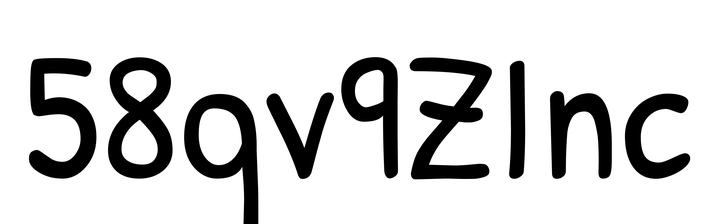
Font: PatrickHand-Regular